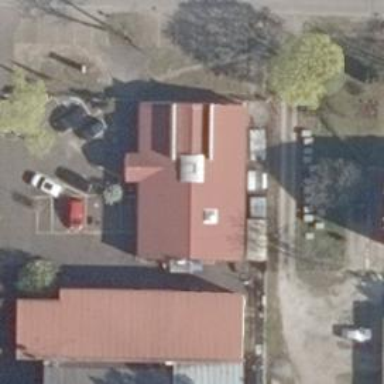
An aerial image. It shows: Car shop.